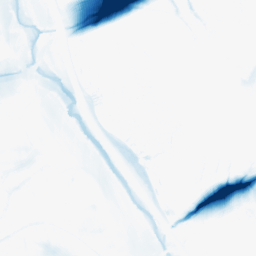
Category: morphological
Decomposition family: morphological_ellipse
Decomposition parameters: operation: closing
width: 50
height: 20
Upsampling method: lanczos
Upsampling parameters: scale: 2
Upsampling scale: 2